Question:
why does it say that 0 is not equal to 0 ?
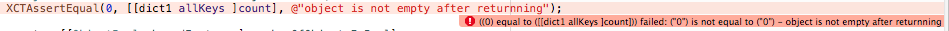
Answer: It's a casting issue. 'count' returns an 'NSUInteger' and '0' is being assumed to be an 'NSInteger'. Cast your zero to unsigned by writing '0U' or '(NSUInteger)0'.